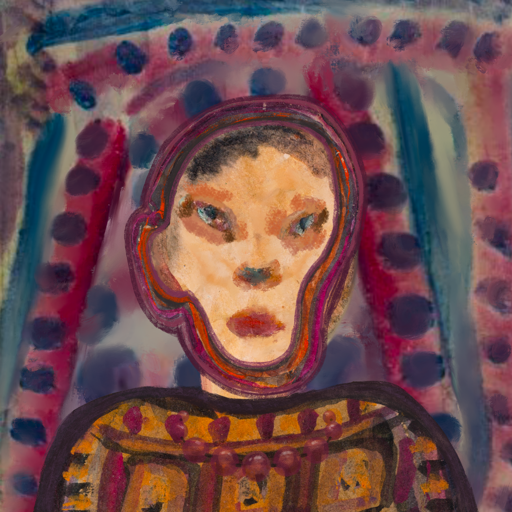
Background: HillGirl, Head And Neck Front: Childish, Face Front: Boggyland, Bust: Doll, Hair Front: Hypocrite, Head Accessory: Blank, Second Necklace: Blank, Necklace: Irani_2, Baby: Blank